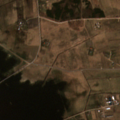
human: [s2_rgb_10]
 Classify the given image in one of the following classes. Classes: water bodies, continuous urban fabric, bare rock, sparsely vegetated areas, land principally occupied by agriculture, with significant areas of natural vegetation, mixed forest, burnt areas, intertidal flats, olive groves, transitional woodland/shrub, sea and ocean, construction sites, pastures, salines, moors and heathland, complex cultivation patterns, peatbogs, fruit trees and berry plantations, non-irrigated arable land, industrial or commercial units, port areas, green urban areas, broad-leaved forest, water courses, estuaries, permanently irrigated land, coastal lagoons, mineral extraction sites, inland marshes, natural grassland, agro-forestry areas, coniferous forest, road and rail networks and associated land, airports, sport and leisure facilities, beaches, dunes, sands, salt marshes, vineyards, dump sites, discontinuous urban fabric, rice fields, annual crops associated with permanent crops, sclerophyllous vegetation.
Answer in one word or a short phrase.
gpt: pastures, complex cultivation patterns